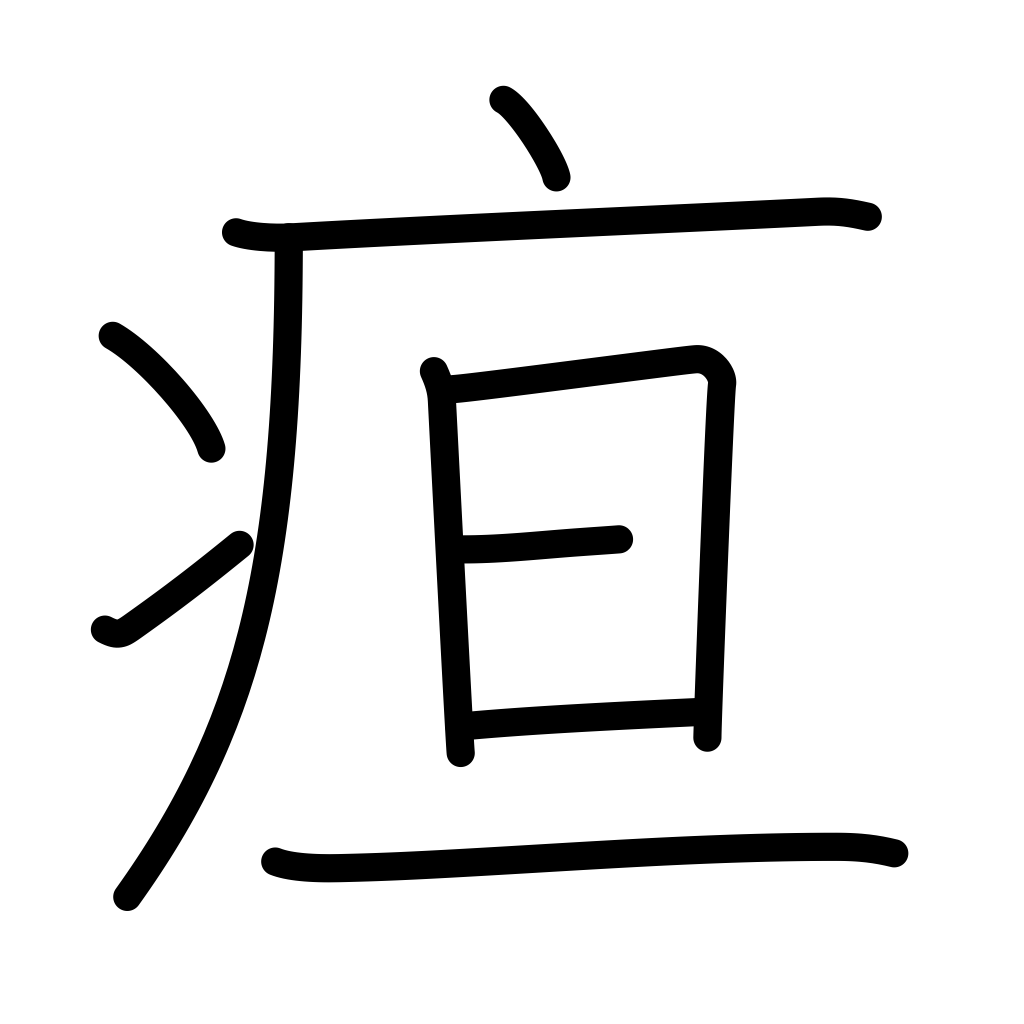
Meaning: jaundice